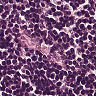
Metastatic tissue present: no